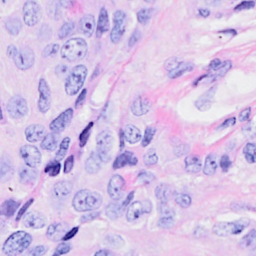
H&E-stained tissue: Breast